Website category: jobs
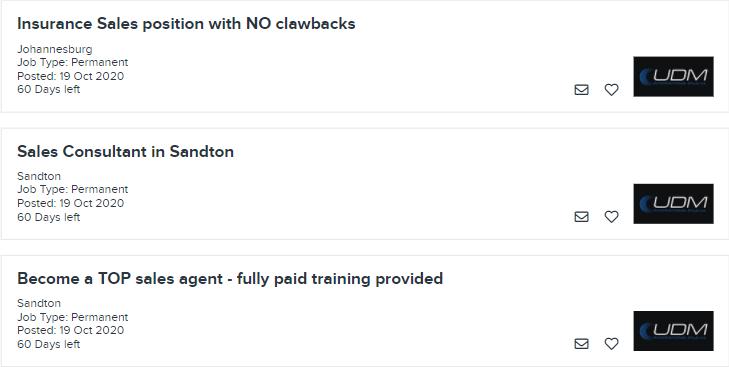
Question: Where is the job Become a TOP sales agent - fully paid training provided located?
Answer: Sandton

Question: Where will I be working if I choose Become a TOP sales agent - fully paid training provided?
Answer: Sandton

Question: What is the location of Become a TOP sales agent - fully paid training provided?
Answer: Sandton

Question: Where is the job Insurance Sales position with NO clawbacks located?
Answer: Johannesburg

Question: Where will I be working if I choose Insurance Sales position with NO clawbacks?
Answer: Johannesburg

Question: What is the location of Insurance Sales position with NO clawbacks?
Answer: Johannesburg

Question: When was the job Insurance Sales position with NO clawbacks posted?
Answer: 19 Oct 2020

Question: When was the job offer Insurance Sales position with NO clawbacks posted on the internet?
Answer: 19 Oct 2020

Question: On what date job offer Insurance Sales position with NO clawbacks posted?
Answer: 19 Oct 2020

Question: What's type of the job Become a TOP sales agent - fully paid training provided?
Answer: Job Type: Permanent

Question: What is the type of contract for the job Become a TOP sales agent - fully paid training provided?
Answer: Job Type: Permanent

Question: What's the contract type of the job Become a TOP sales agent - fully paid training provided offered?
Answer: Job Type: Permanent

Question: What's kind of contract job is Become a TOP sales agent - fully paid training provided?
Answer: Job Type: Permanent

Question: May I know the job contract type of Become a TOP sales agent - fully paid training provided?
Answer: Job Type: Permanent

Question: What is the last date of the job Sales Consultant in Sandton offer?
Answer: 60 Days left

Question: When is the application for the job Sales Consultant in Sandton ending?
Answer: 60 Days left

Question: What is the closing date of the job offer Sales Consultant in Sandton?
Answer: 60 Days left

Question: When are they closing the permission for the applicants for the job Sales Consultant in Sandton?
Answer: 60 Days left

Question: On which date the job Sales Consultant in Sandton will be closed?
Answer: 60 Days left

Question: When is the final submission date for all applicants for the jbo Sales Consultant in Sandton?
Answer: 60 Days left

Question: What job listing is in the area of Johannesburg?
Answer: Insurance Sales position with NO clawbacks

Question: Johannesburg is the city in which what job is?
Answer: Insurance Sales position with NO clawbacks

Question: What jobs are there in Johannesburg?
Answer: Insurance Sales position with NO clawbacks

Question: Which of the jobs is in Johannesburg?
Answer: Insurance Sales position with NO clawbacks

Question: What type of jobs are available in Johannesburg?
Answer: Insurance Sales position with NO clawbacks

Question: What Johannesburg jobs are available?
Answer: Insurance Sales position with NO clawbacks